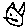
Label: cat